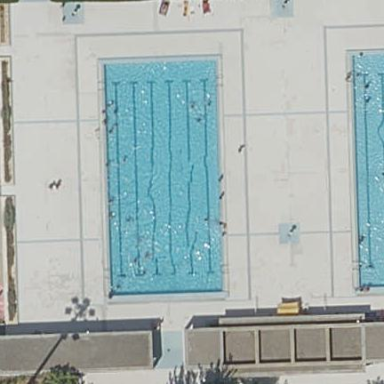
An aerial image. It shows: Outdoor swimming pool suitable for leisure and sports activities.